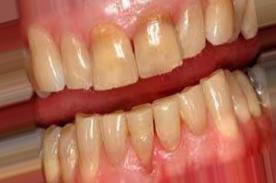
Condition: Tooth Discoloration